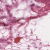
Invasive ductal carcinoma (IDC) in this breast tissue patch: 0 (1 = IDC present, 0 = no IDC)